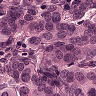
Metastatic tissue present: yes